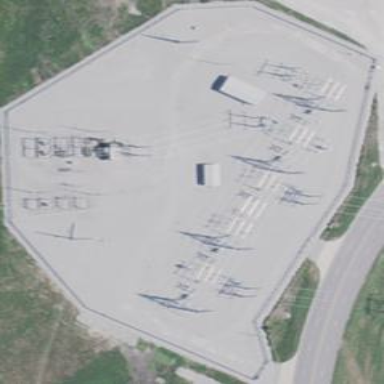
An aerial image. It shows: Power substation.